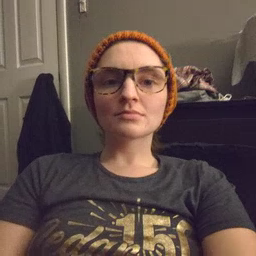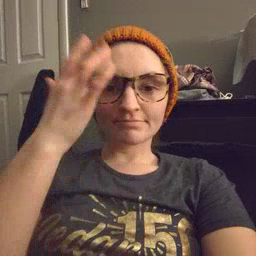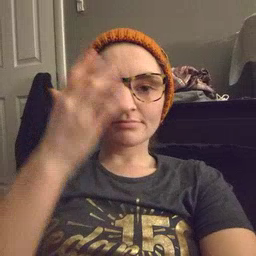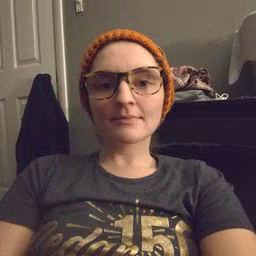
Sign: sick